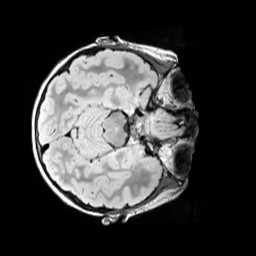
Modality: FLAIR
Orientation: axial
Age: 11
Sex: female
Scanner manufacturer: siemens
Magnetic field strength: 3 T
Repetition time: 5 s
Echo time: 0.388 s